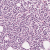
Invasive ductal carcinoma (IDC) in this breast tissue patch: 1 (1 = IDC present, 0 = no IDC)